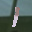
Label: 1